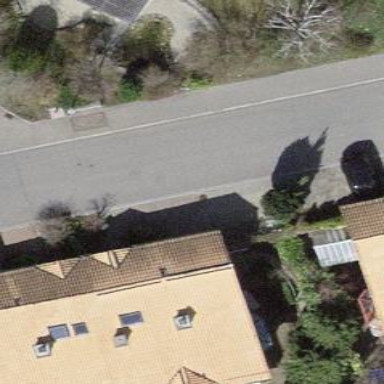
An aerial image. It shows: Residential building.